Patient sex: M
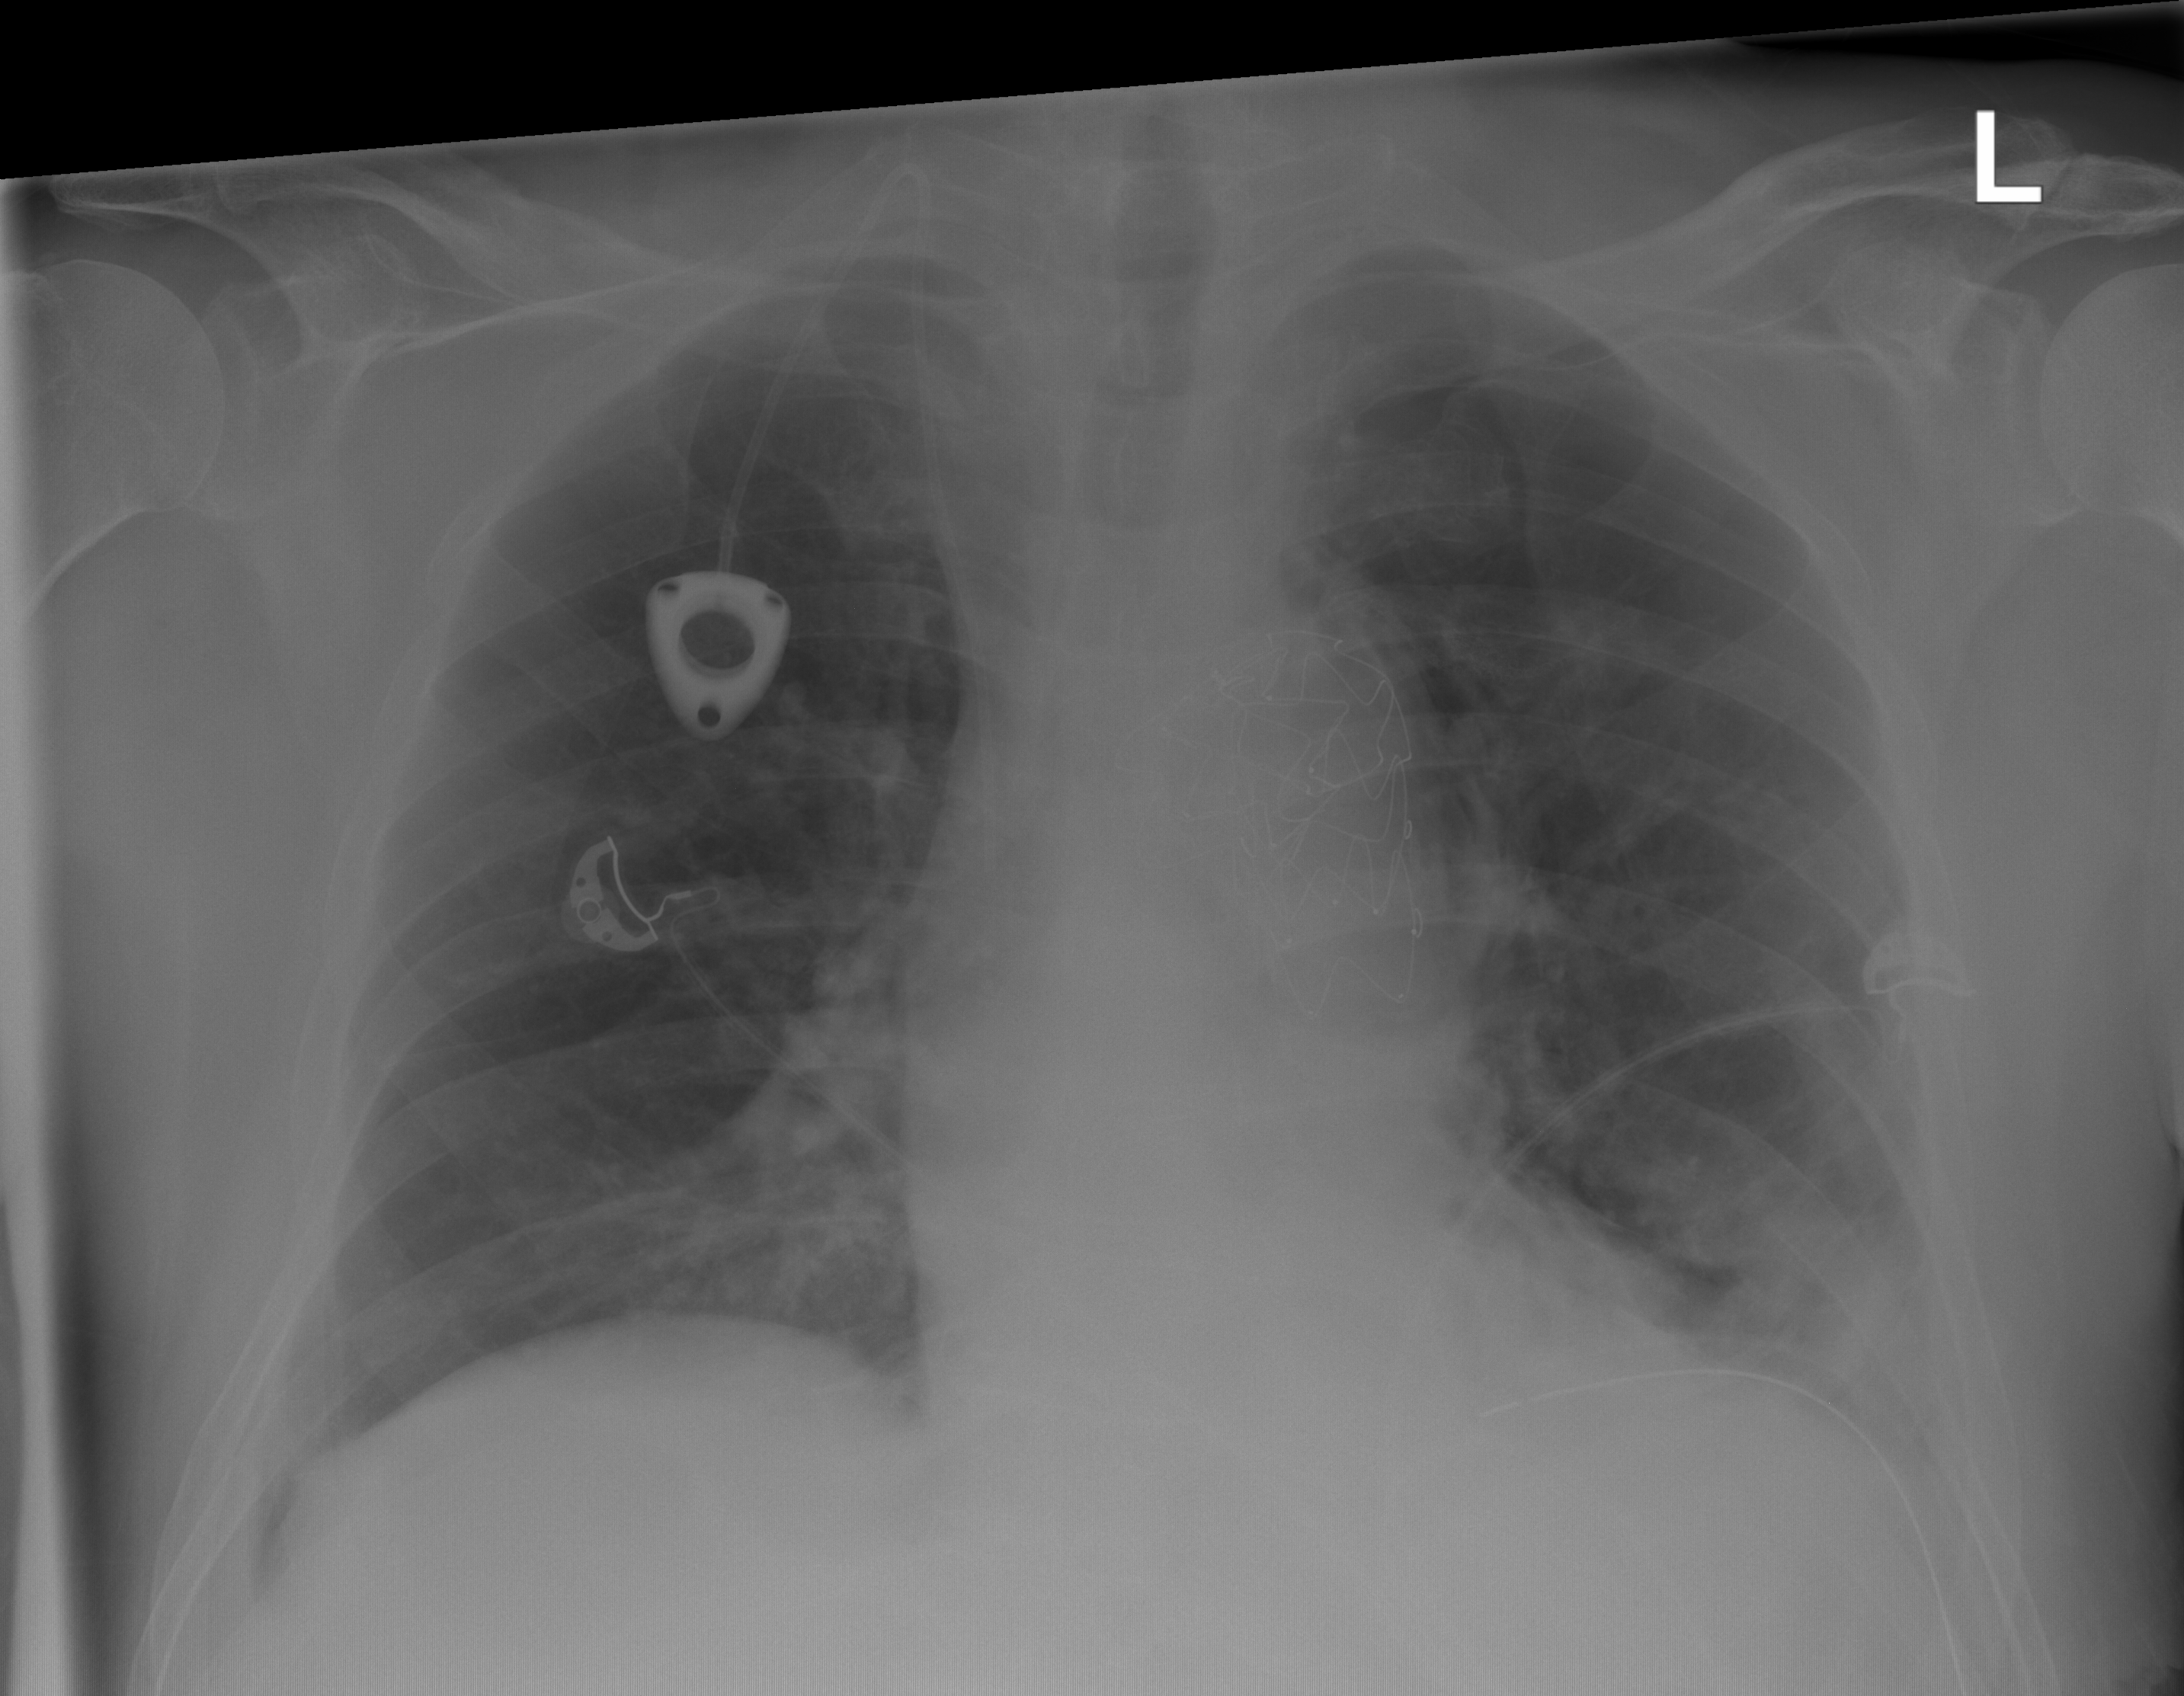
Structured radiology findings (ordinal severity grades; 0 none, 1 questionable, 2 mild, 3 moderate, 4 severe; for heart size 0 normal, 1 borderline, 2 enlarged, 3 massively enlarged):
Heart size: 0
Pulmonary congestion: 0
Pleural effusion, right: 0
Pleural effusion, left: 2
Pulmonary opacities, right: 0
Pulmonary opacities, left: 0
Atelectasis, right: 2
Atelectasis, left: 2